Question: I am using TTTAttributedLabel and I usually use sizetofit in my tableview cell. After that, I use sizeWithFont in my cell height calculation. I set TTTAttributedLabel like this.
'''
[self.attributedLabel setText:@"Test
"];
CGSize contentSize = [self.attributedLabel.text sizeWithFont:self.attributedLabel.font
constrainedToSize:CGSizeMake(CGRectGetWidth(self.attributedLabel.frame), 1000)
lineBreakMode:NSLineBreakByWordWrapping];
[self.attributedLabel sizeToFit];
'''
I notice that height is different. I got my output like this. So I guess it is wrong. May I know how to fix? I am testing on iOS 8 device.

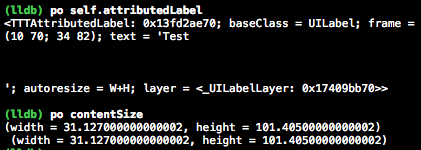
Answer: You should calculate sizing instead with 'TTTAttributedLabel''s built-in method
<URL>, which will return a proper 'CGSize' for you.